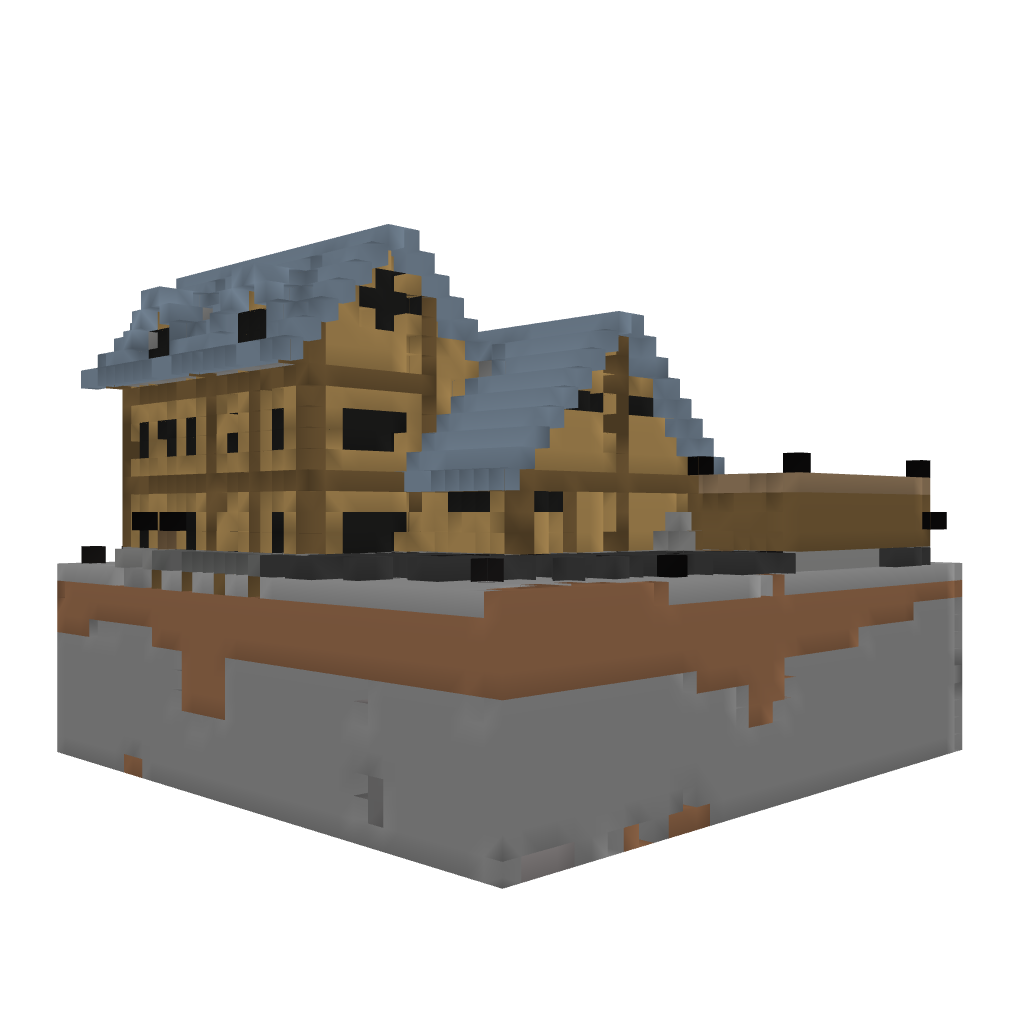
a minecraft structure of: The Tavern